Field crop: maize
Growth stage: 2
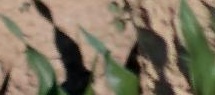
Species: maize